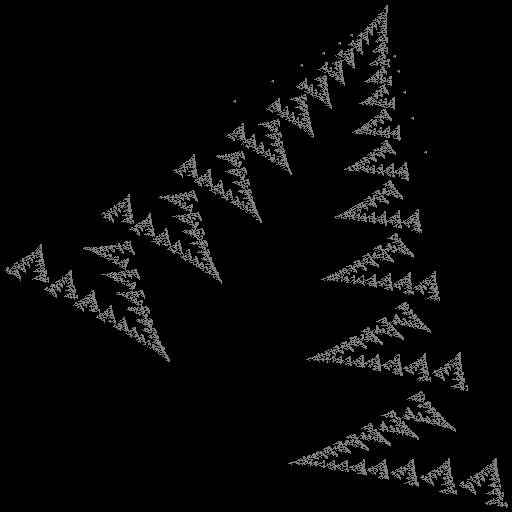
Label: zigzag